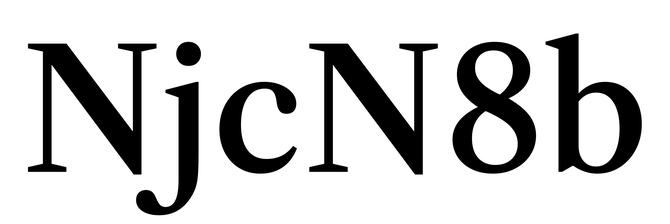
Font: LibreCaslonText_Medium